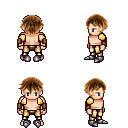
a pixel art fantasy rpg character, male body template, human, light skin, gold arm armor, gold greaves, brown short bangs hairstyle, leather bracers, metal boots, four views (front, back, left, right), 2x2 character sprite sheet, small pixel art, hard edges, no anti-aliasing